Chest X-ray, PA view. Patient: 63 years old, sex M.
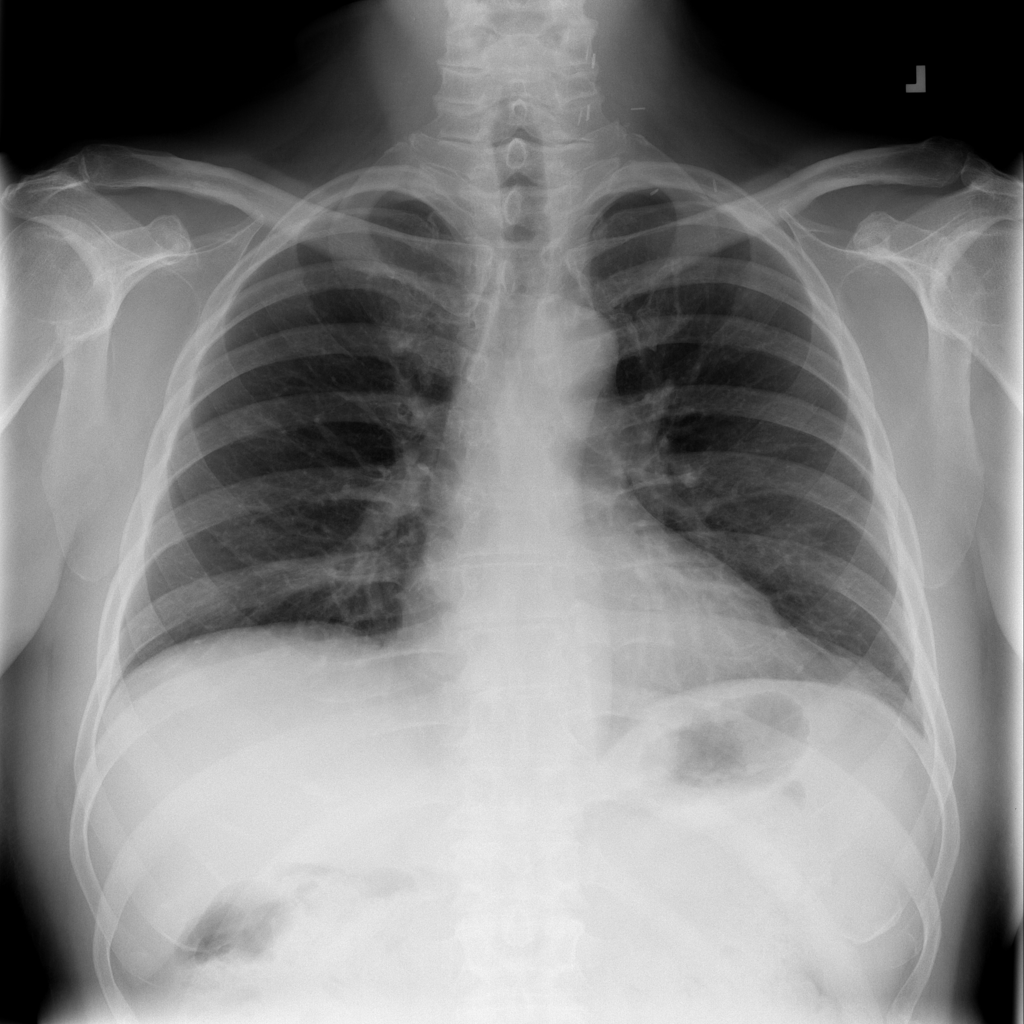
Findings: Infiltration